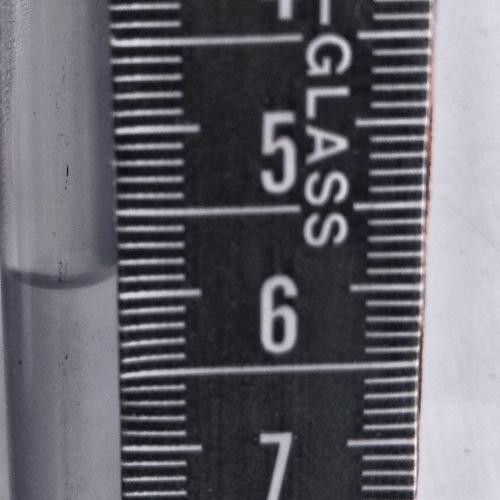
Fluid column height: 5.9 cm